Question:
In the picture you can see , there are two navbar , one with header and othe with menus. They doesn't fit without space. I tried working on it. Please assist.
'''
<nav class="navbar top-color">
<!--nav header Div-->
<div class="container-fluid">
<div class="col-sm-2"><a class="navbar-head" style="text-decoration:none; color:white;" href="#"><h1>MY Page</h1></a>
</div>
</div>
</nav>
<nav class="navbar navbar-inverse ">
<div class="container-fluid">
<div class="navbar-header">
<button type="button" class="navbar-toggle" data-toggle="collapse" data-target="#myNavbar">
<span class="icon-bar"></span>
<span class="icon-bar"></span>
<span class="icon-bar"></span>
</button>
<a class="navbar-brand" href="#">WebSiteName</a>
</div>
<div class="collapse navbar-collapse" id="myNavbar">
<ul class="nav navbar-nav">
<li class="active"><a href="#">Home</a></li>
<li class="dropdown">
<a class="dropdown-toggle" data-toggle="dropdown" href="#">Page 1 <span class="caret"></span></a>
</li>
<li><a href="#">Page 2</a></li>
<li><a href="#">Page 3</a></li>
</ul>
</div>
</div>
</nav>
</body>
</html>
<style>
.top-color {
background-color: aquamarine;
}
</style>
'''
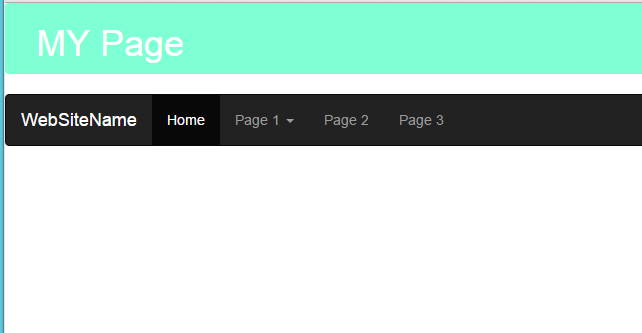
Answer: I think you can just remove "margin-bottom" in this class ".navbar.top-color"
'''
.navbar.top-color {
margin-bottom: 0;
}
'''
See <URL>